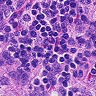
Metastatic tissue present: no